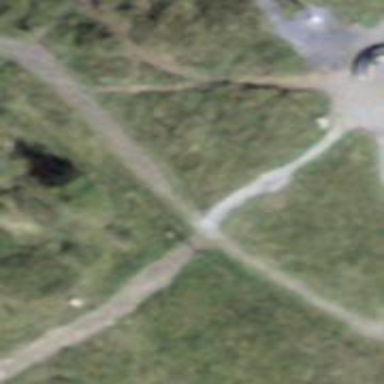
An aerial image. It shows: Guidepost providing information.